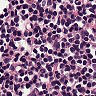
Metastatic tissue present: no